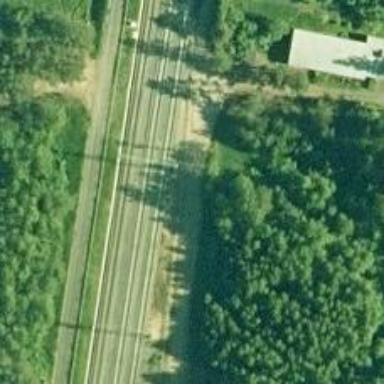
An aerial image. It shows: Rail siding with electrified contact lines.